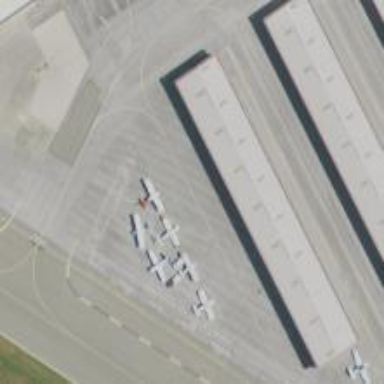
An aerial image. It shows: Hangar building at the airport.